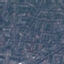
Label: Residential